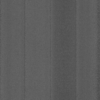
Label: dusty